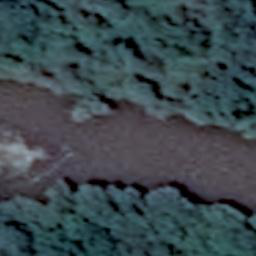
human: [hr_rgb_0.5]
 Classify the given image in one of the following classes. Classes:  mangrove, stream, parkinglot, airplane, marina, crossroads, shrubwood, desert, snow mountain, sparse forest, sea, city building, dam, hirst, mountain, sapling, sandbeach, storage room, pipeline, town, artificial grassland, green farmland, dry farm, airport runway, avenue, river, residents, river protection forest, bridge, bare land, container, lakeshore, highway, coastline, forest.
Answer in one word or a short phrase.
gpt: river